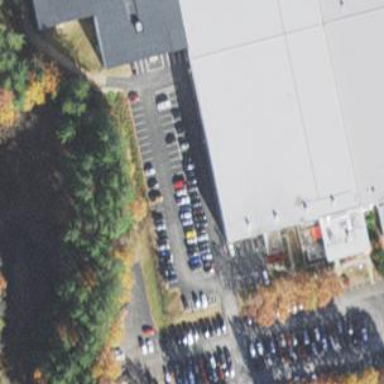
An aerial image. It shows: Parking space.